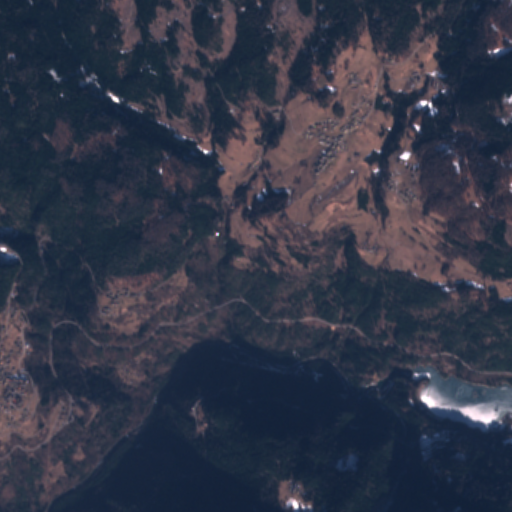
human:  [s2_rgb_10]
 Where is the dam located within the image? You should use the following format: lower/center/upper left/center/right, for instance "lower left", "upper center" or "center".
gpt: The dam is located in the lower right of the image.
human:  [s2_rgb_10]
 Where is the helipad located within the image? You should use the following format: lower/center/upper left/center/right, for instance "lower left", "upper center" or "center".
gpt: The helipad is located in the lower left of the image.
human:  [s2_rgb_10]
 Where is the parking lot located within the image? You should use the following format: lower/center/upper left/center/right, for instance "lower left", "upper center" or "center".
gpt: There is no parking lot in the image.